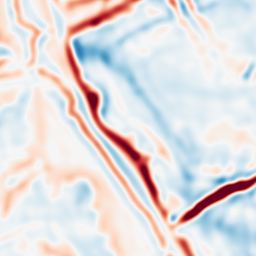
Category: multiscale
Decomposition family: log
Decomposition parameters: sigma: 5
Upsampling method: cubic_catmull_rom
Upsampling parameters: scale: 2
Upsampling scale: 2